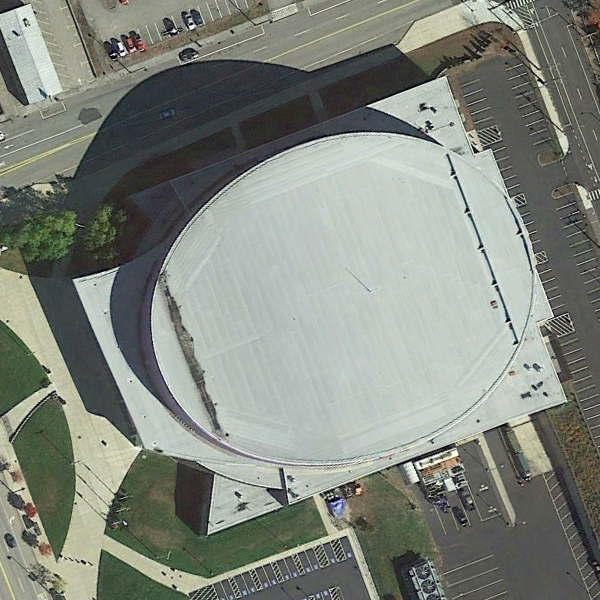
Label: Center